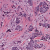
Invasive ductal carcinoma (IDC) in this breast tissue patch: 1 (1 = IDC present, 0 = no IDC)